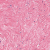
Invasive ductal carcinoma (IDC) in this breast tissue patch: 0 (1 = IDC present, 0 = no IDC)